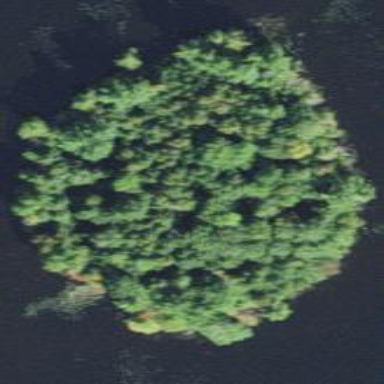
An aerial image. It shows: Islet.